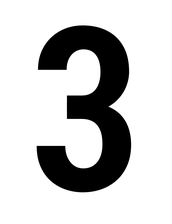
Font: Roboto_Condensed_SemiBold